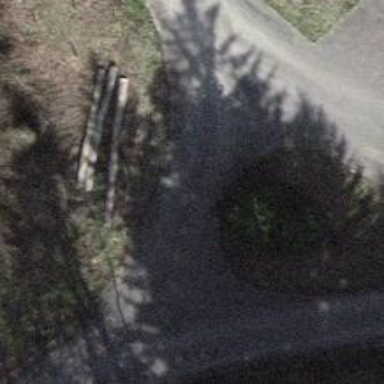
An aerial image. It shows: Unpaved track road with grade3 tracktype.